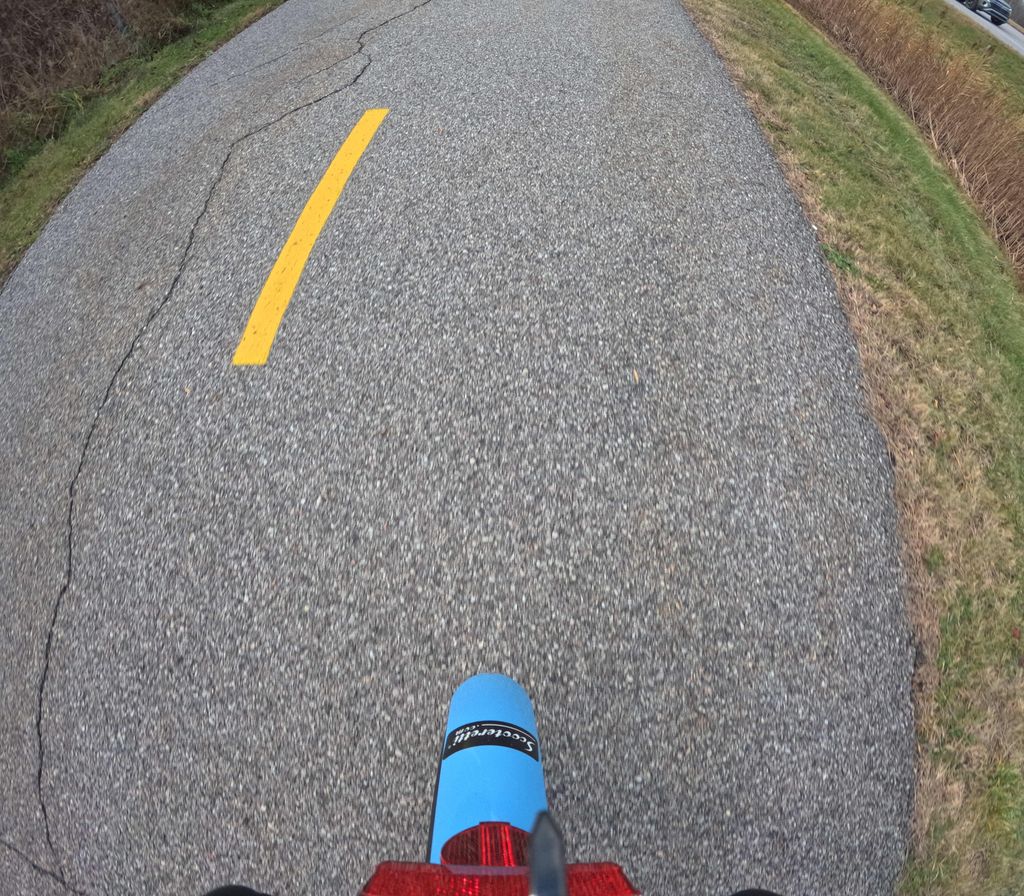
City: ottawa-gatineau